Interaction volume radius: 10 \u00c5
Interaction volume height: 25 \u00c5
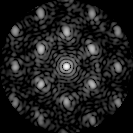
Disorder parameter: 0.3767